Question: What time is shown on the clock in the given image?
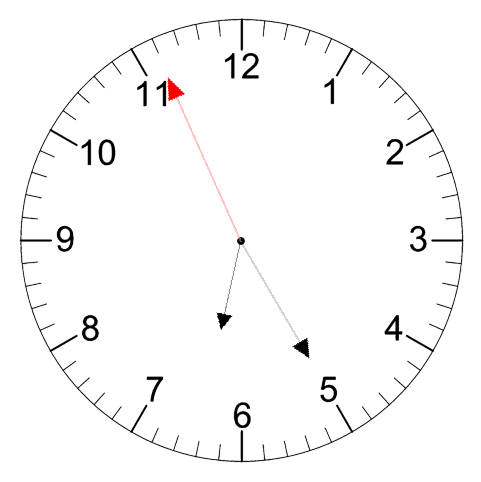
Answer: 06:24:56